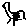
Label: bird